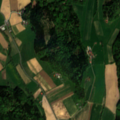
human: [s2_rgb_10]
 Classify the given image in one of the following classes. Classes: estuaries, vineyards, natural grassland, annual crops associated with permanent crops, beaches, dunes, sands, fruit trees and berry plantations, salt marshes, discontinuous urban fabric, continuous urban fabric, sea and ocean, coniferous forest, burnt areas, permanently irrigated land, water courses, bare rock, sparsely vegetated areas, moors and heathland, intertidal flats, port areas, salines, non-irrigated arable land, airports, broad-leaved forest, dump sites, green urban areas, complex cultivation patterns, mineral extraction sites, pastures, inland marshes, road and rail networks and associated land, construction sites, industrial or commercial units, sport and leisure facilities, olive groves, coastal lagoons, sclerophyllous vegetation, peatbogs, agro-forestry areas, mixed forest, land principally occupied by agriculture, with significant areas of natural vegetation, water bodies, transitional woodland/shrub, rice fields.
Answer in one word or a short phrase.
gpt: pastures, complex cultivation patterns, broad-leaved forest, mixed forest